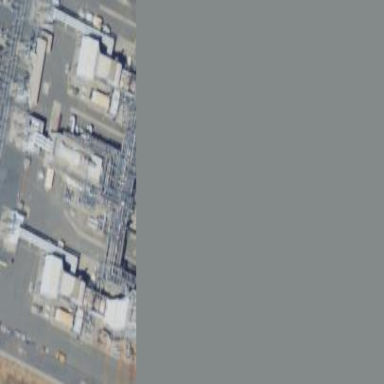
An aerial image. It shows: Industrial area with power plant.